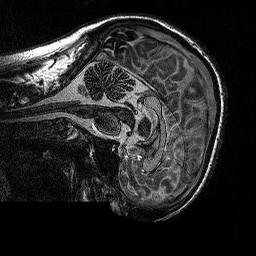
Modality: MP2RAGE
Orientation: sagittal
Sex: male
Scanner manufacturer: siemens
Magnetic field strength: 3 T
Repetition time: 5 s
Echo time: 0.00292 s